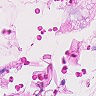
Metastatic tissue present: no